Brain MRI, t2w sequence, axial 2D slice.
Patient: age 38, sex F, weight 95 kg, height 1.95 m
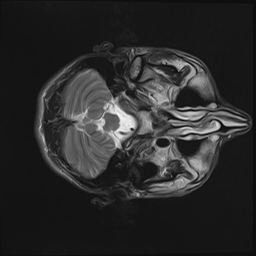